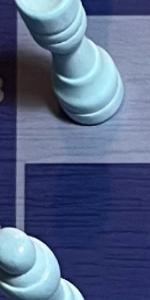
Label: Empty